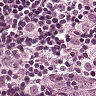
Metastatic tissue present: yes